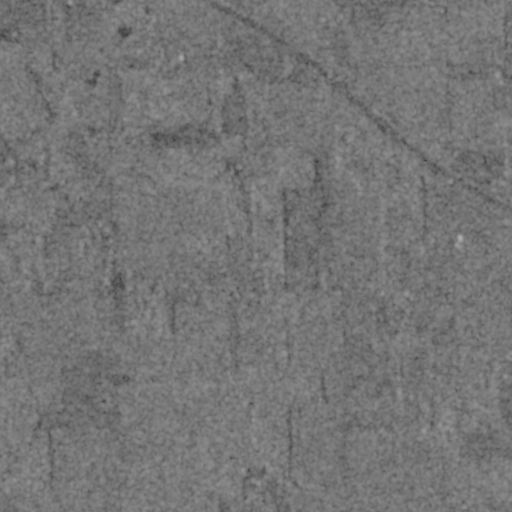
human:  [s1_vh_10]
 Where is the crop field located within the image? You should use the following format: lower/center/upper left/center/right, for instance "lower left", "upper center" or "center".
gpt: The crop field is located in the upper left of the image.
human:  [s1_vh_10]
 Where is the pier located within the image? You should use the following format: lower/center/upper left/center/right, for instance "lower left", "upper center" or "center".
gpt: The pier is located in the upper left of the image.
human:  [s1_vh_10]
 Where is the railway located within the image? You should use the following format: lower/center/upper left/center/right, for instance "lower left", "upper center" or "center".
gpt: The railway is located in the left of the image.
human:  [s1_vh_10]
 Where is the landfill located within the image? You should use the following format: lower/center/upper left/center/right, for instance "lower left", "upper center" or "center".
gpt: There is no landfill in the image.

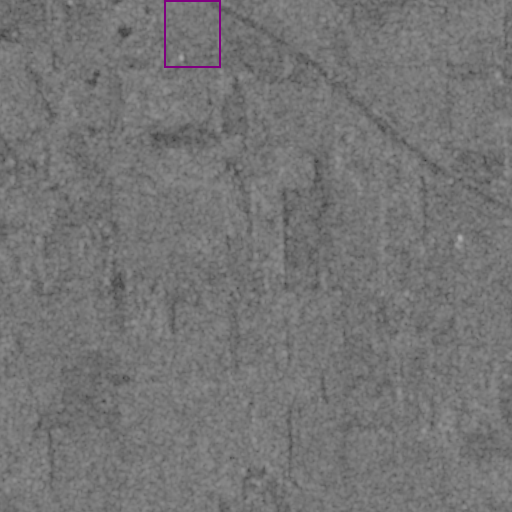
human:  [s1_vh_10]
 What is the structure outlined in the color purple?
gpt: The structure outlined in purple is a crop field.
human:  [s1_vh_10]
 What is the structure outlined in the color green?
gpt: There is no green outline.